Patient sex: M
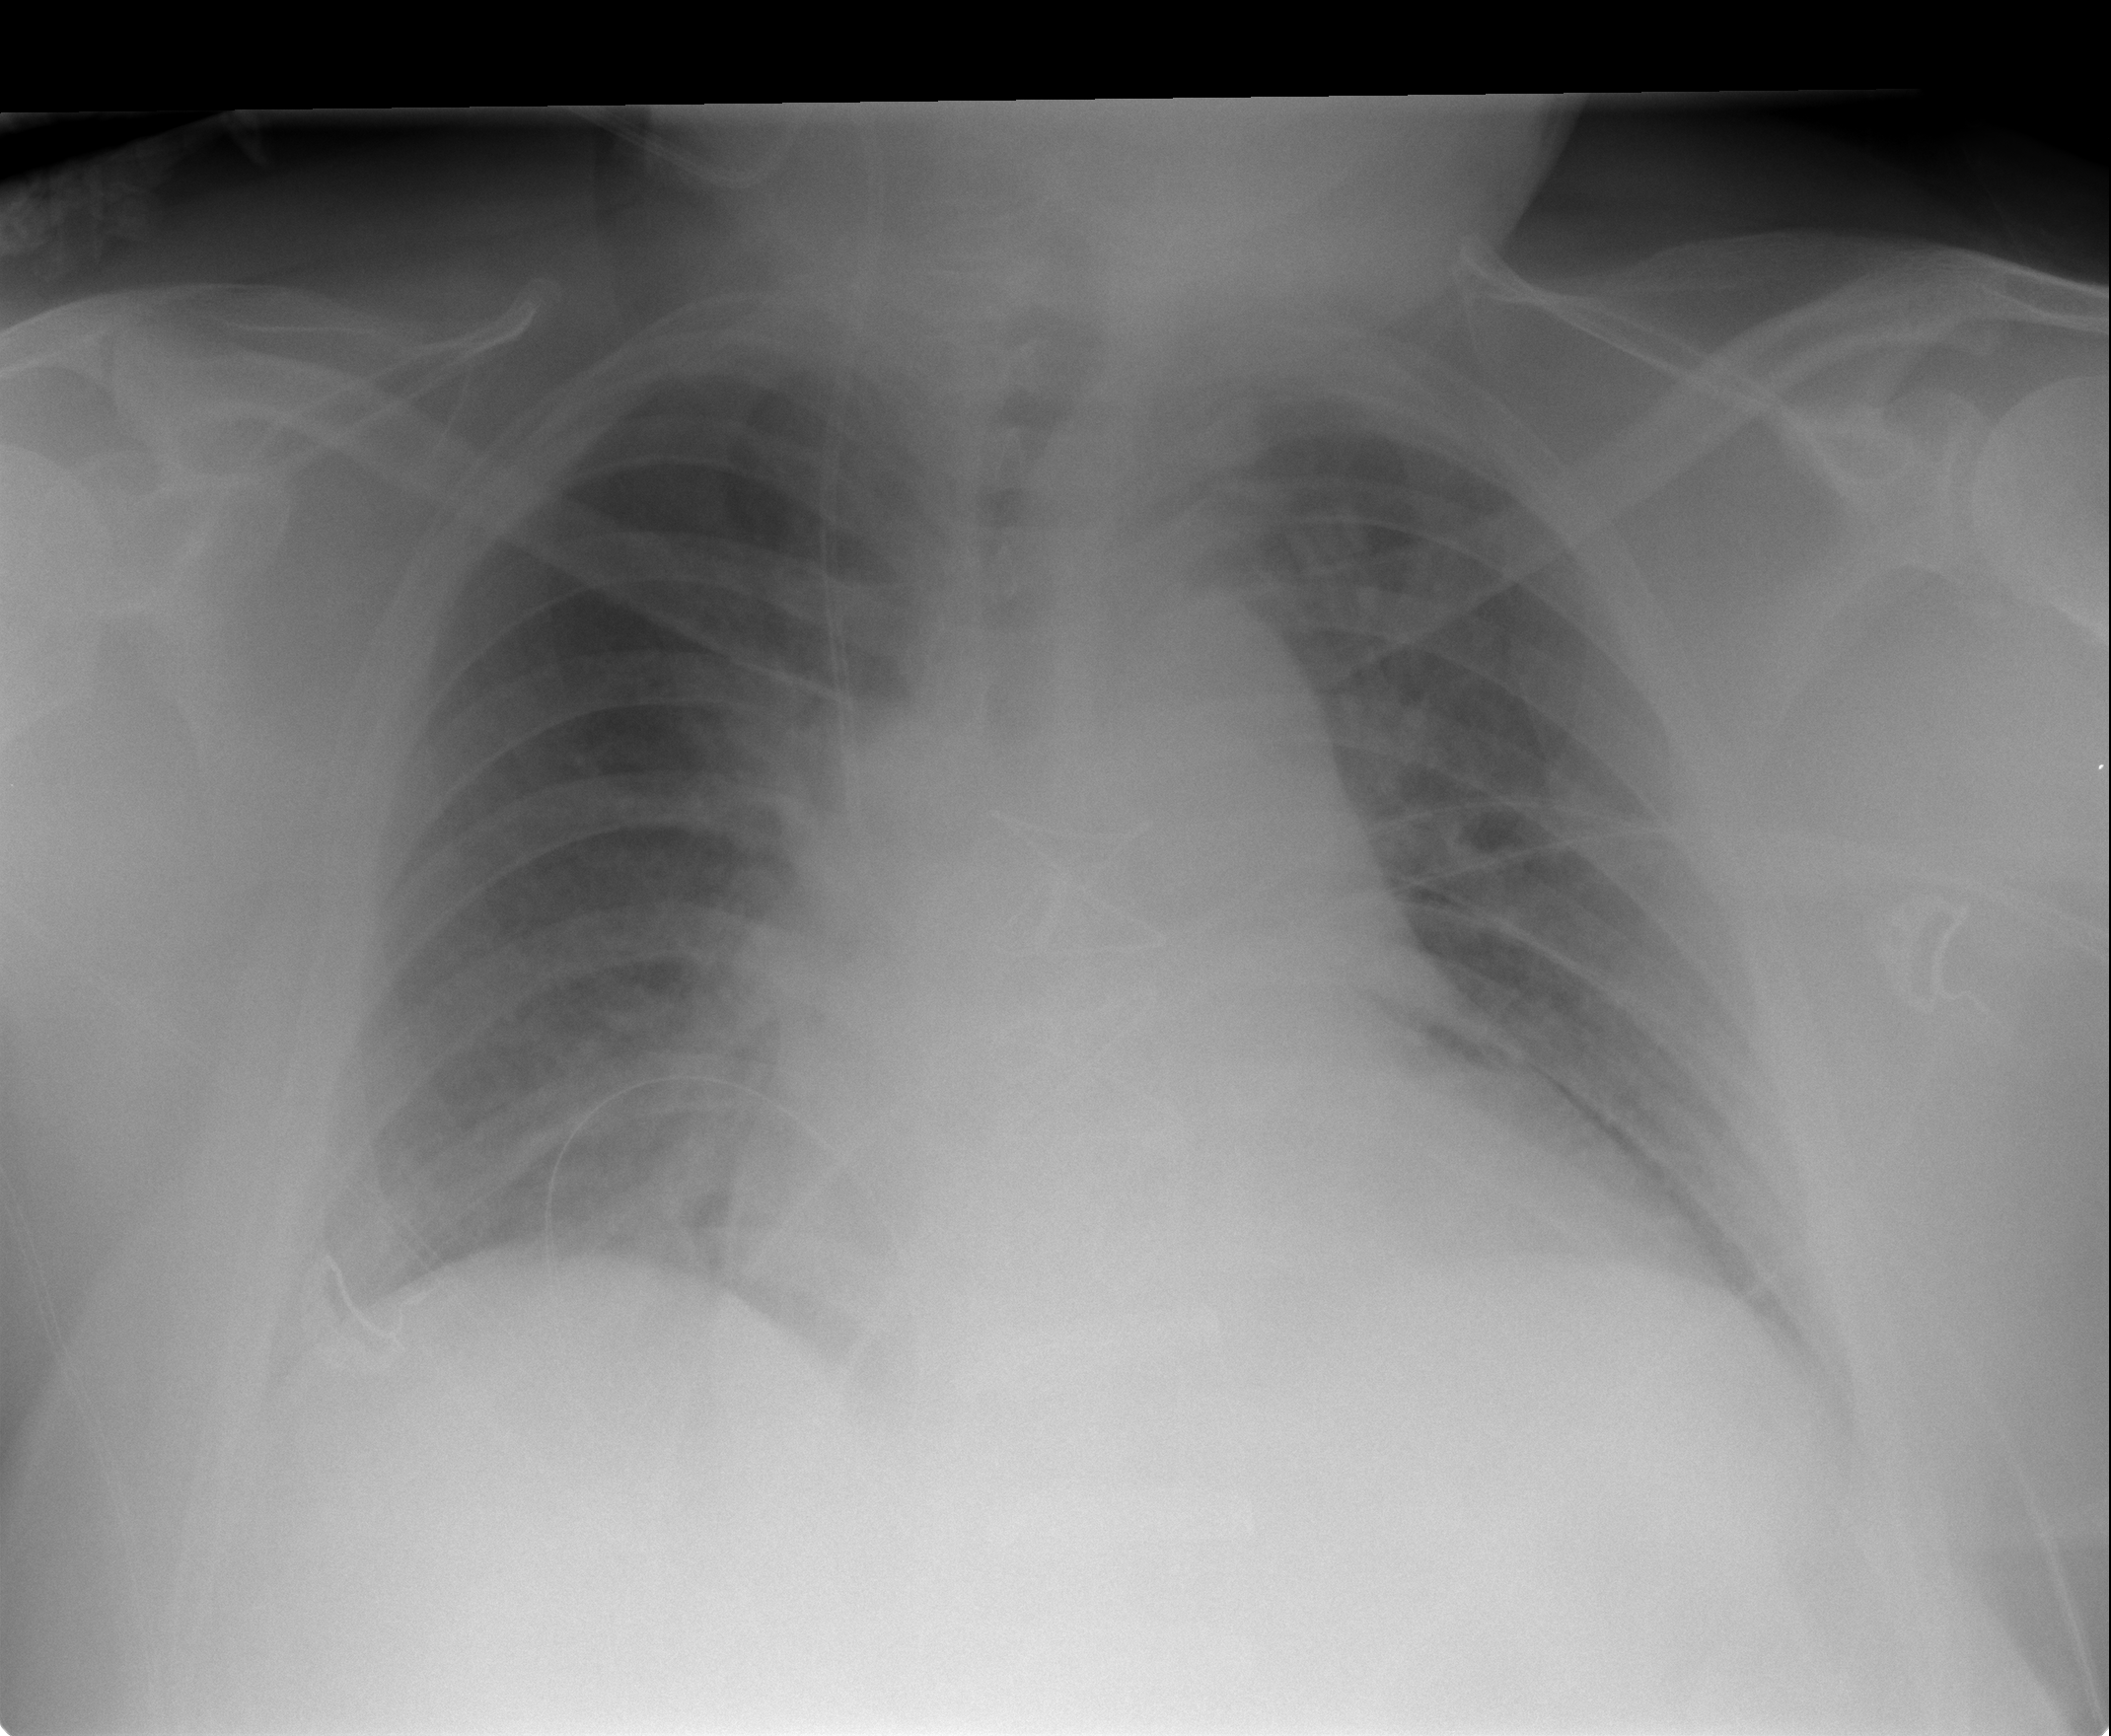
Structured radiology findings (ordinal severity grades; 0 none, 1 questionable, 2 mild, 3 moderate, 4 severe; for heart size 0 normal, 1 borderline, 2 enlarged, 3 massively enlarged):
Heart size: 2
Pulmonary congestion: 2
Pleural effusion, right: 0
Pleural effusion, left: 2
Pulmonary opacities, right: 0
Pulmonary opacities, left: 0
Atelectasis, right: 0
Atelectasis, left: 2